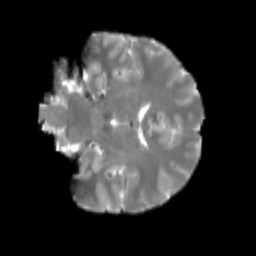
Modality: T2w
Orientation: coronal
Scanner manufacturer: siemens
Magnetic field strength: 3 T
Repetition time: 4 s
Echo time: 0.0594 s